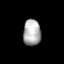
Tissue: lung
Cell type: Epithelial cells
Senescence score: 0.2355
Nuclear area (px): 451
Mean DAPI intensity: 175.027